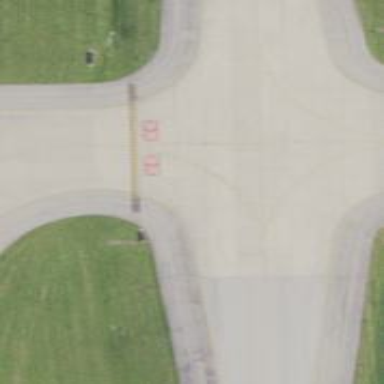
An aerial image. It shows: Image of taxiway at airport.